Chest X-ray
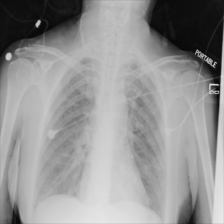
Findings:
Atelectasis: negative
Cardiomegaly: negative
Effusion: negative
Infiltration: negative
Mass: negative
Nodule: negative
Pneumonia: negative
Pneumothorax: negative
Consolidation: negative
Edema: positive
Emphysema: negative
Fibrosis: negative
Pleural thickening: negative
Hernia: negative